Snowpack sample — Snodgrass Mountain, Crested Butte, Colorado (2/4/25, 12:06 PM MST)
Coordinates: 38.923, -106.968
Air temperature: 35 °F
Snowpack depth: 80 cm
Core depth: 50 cm
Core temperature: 30.2 °F
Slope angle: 14°, slope face: 78°
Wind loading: low
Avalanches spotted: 0
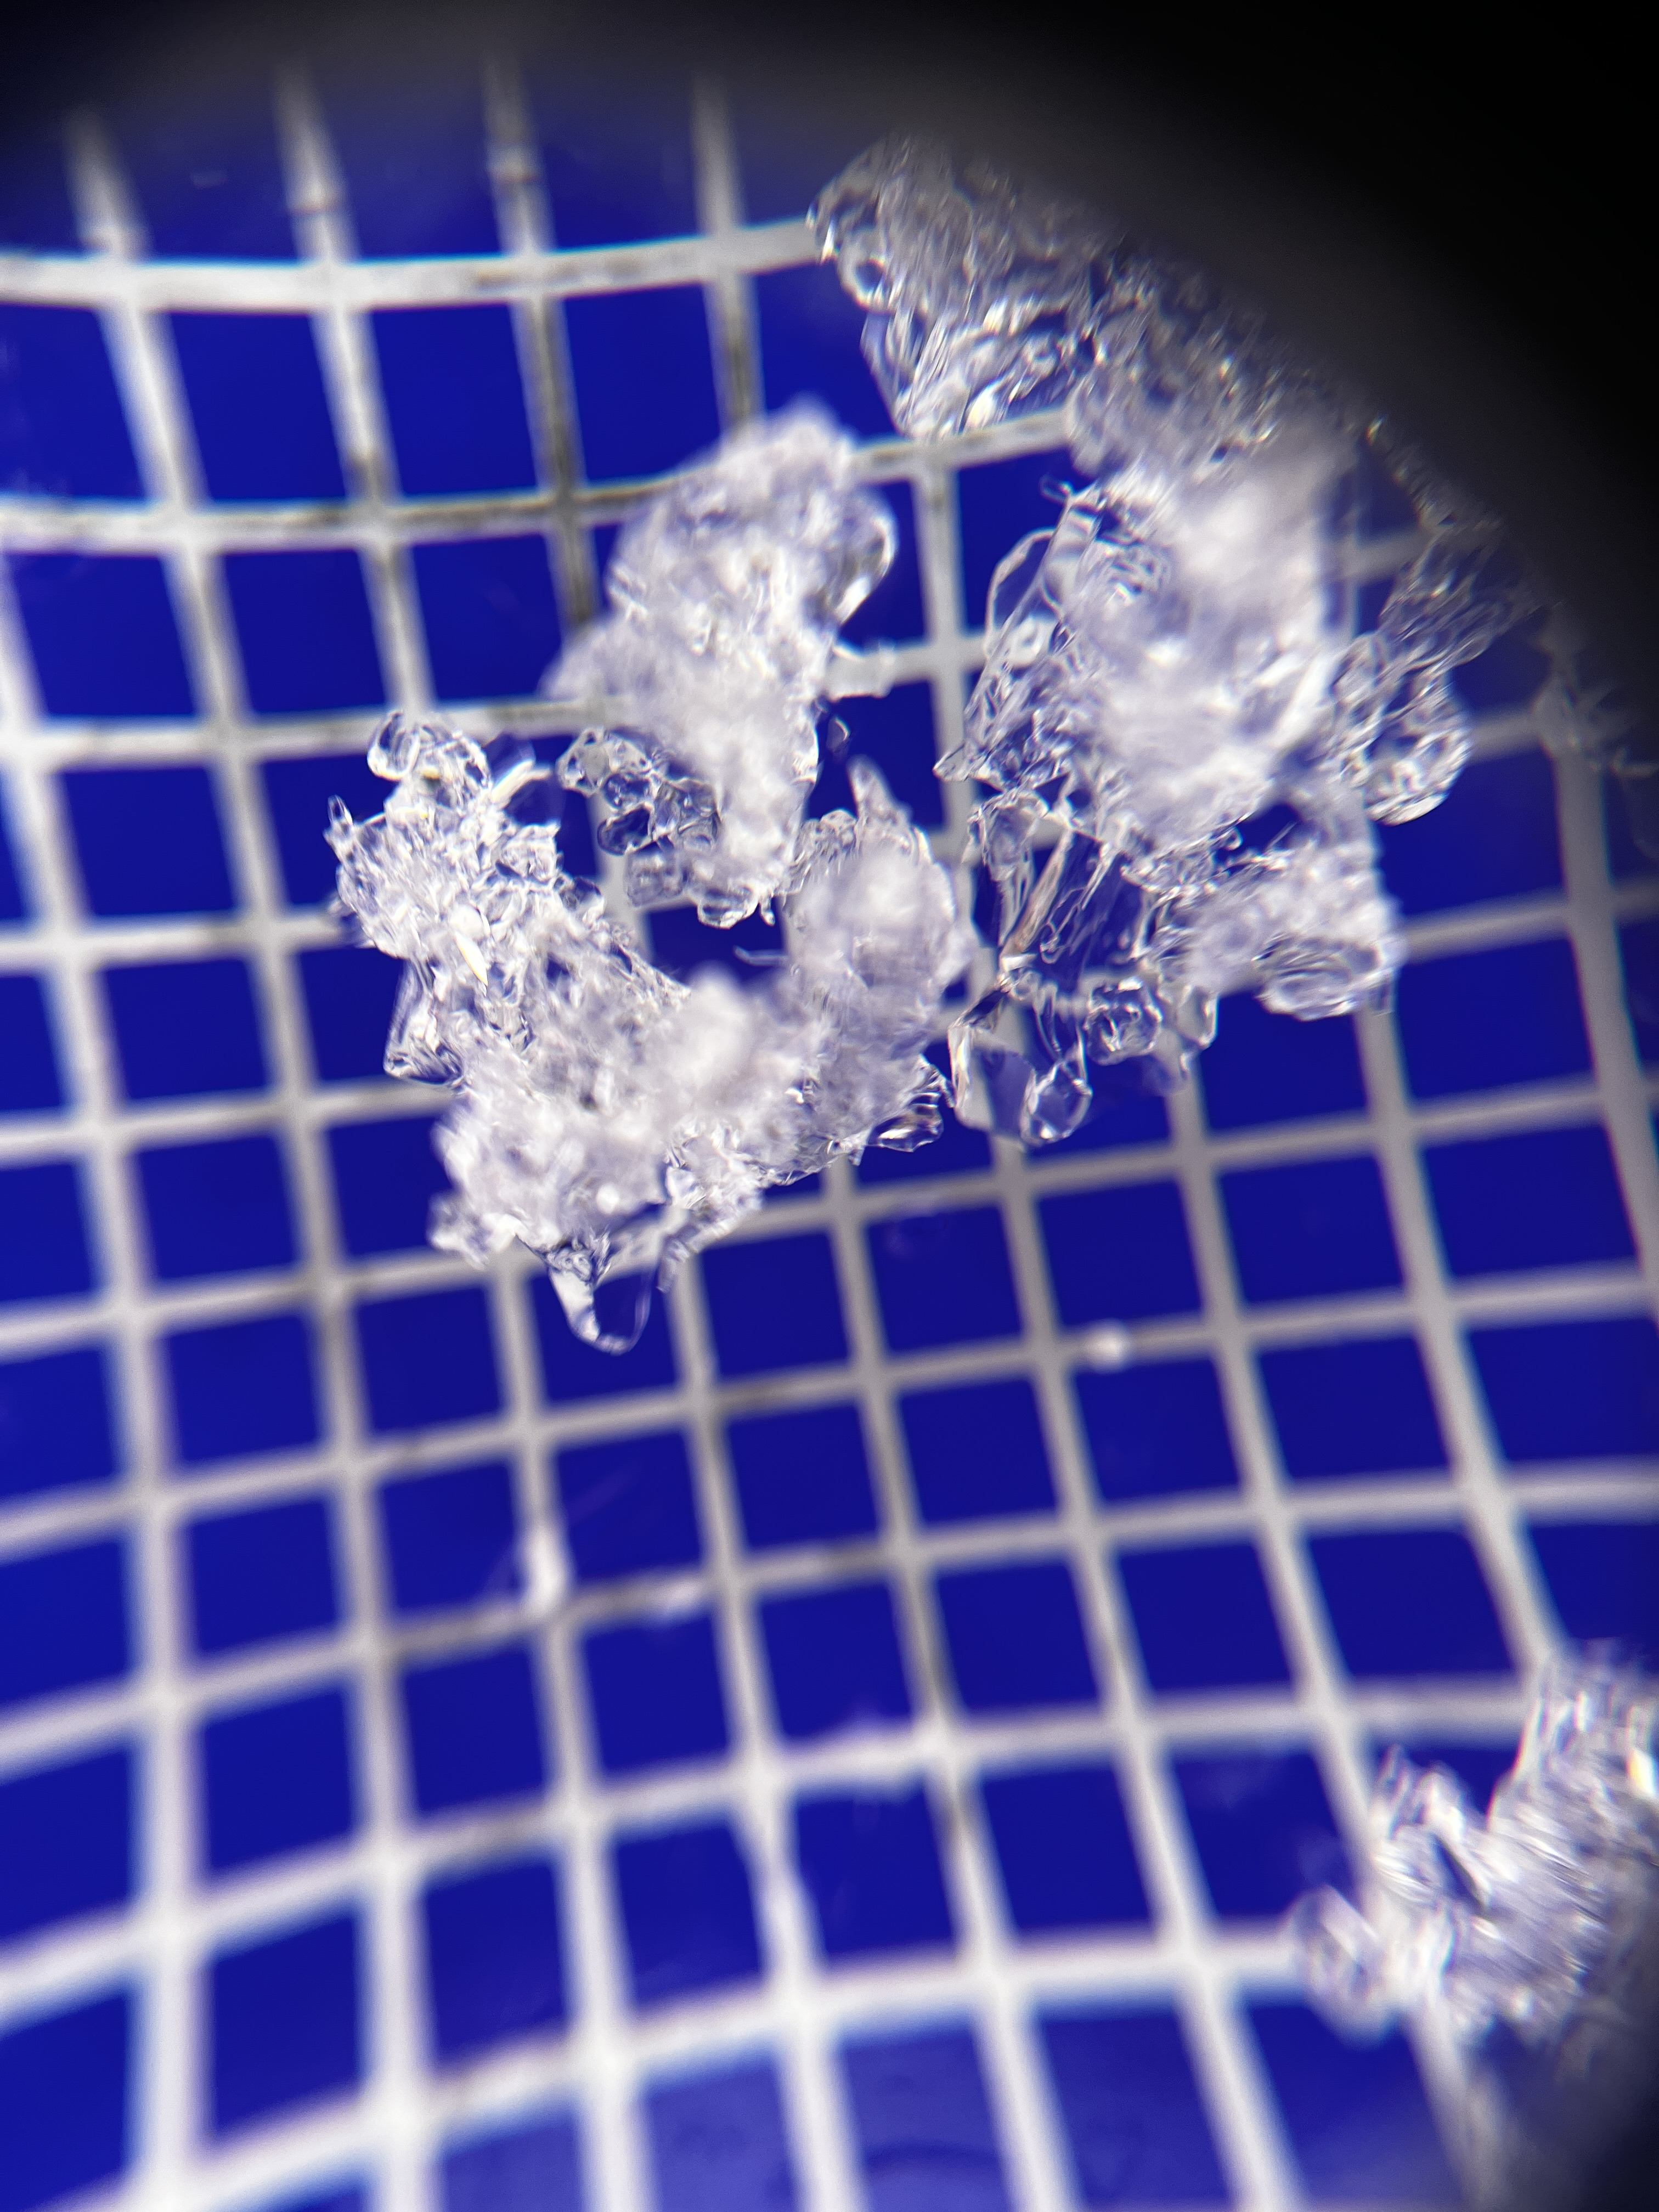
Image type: magnified_profile
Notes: No avalanches nearby, unusually warm weather for the last month reported by residents, Collected 25 yards from treeline